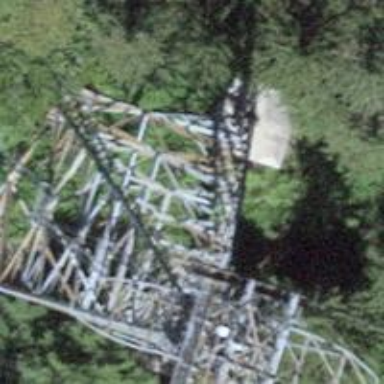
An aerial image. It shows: Pylon used for aerialway.